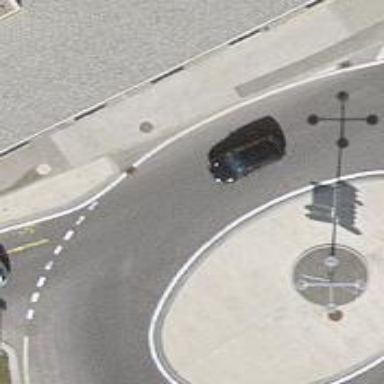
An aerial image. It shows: Roundabout on primary highway.